Question: I am reading a comma separated csv file line by line using a php script. Everything working fine however in my output i see that an integer value 1 gets printed at the end of the array, not sure were that is coming from ? I check my csv file it does not have a 1 any where ?
'''
<?php
$f_pointer=fopen("readme.csv","r"); // file pointer
while(! feof($f_pointer)){
$ar=fgetcsv($f_pointer);
echo print_r($ar[0]);
echo " ";
echo print_r($ar[1]);
echo "
";
}
?>
'''
readCsv.csv
'''
bi-crossman-prod-251.services.joo.member.net,198.11.241.3
'''
Output:

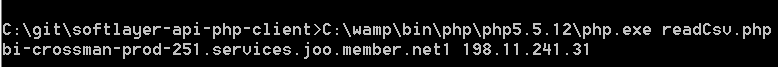
Answer: Try this insead. You don't need to 'echo' 'print_r' as it already prints the array for you.
'''
<?php
$f_pointer=fopen("readme.csv","r"); // file pointer
while(! feof($f_pointer)){
$ar=fgetcsv($f_pointer);
print_r($ar[0]);
echo "<br>";
print_r($ar[1]);
echo "<br>";
}
?>
'''